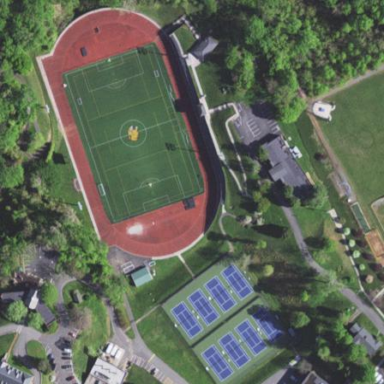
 providing recreational space for sports activities."